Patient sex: M
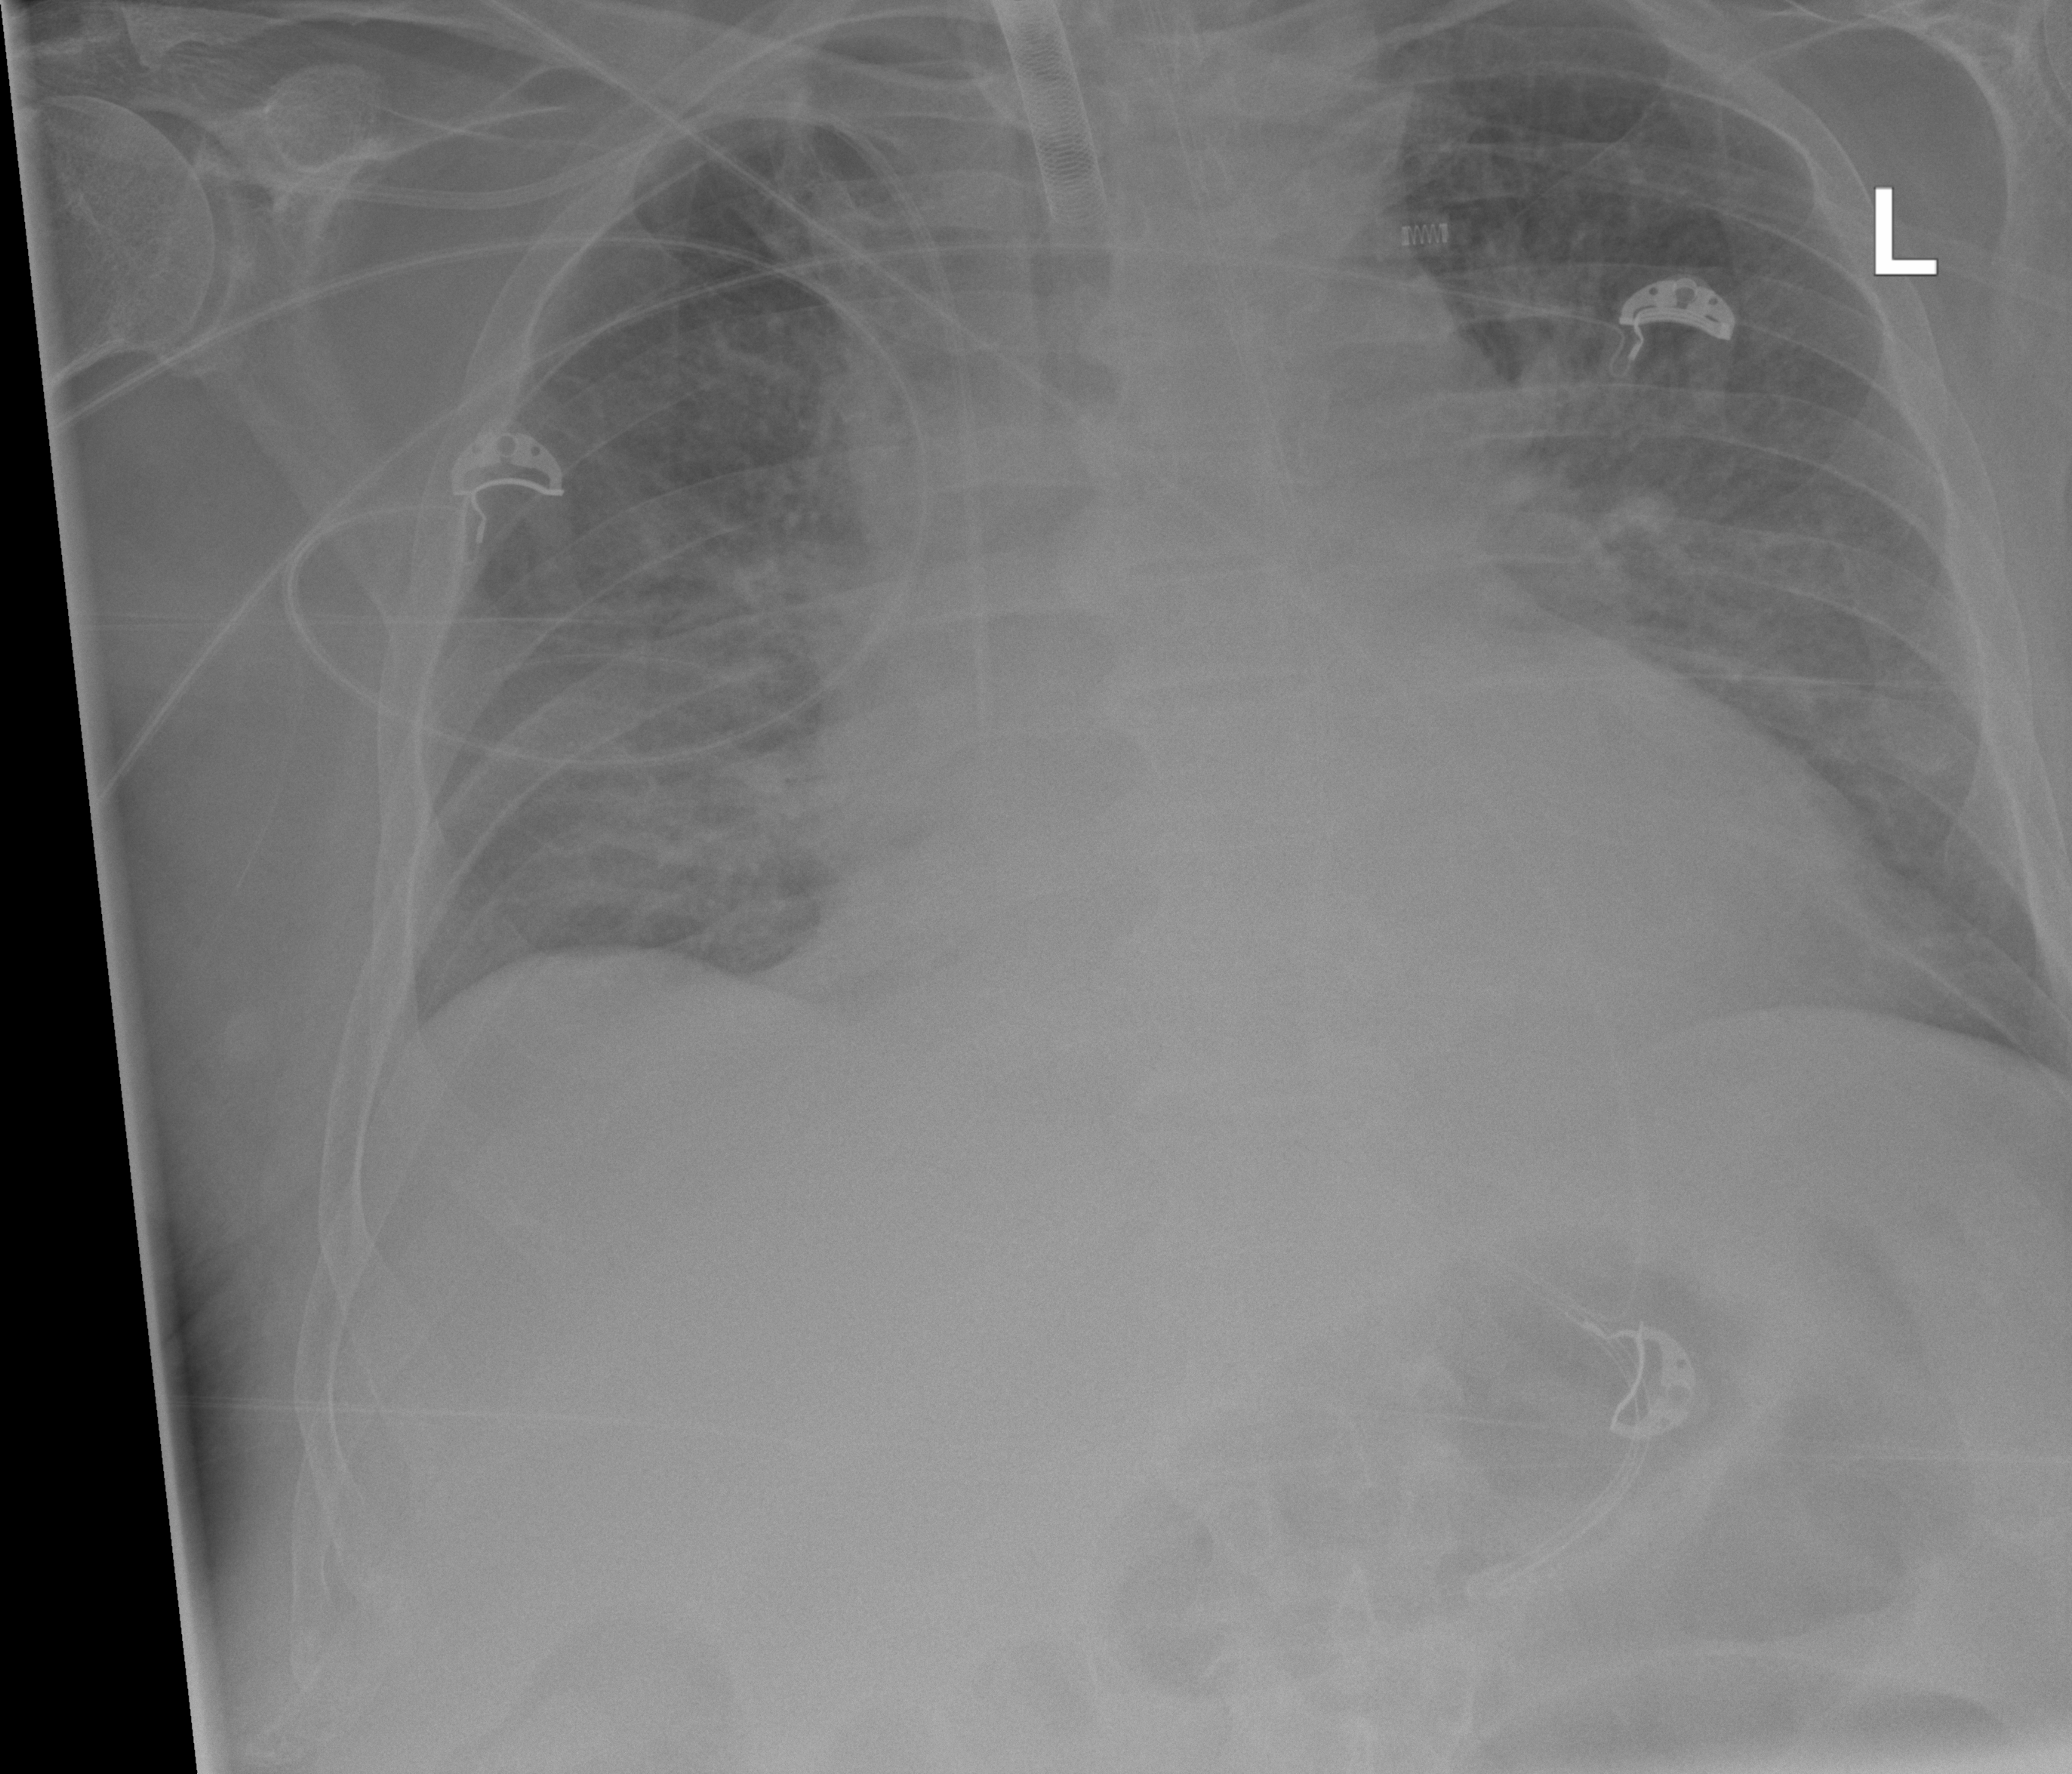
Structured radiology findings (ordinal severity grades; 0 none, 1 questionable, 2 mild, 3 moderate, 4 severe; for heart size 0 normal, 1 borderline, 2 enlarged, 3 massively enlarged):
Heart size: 2
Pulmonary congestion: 2
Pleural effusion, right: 0
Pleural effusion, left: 0
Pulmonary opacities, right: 0
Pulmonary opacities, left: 0
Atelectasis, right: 0
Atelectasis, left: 0